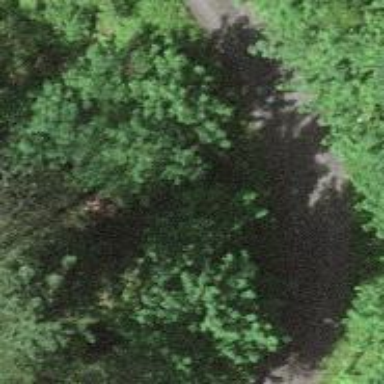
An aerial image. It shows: Culvert tunnel.